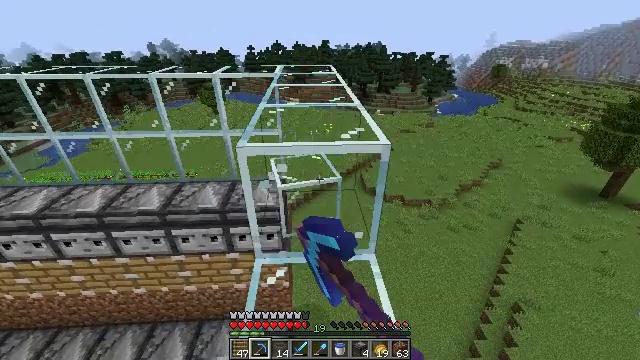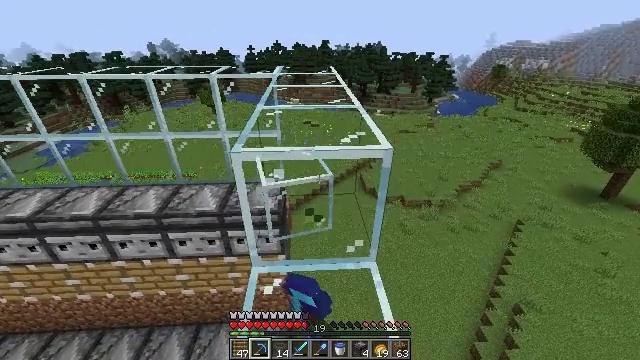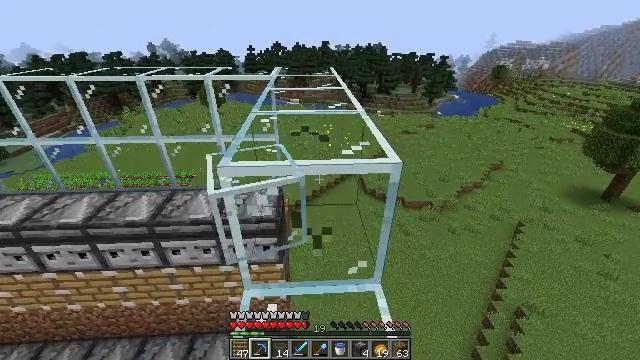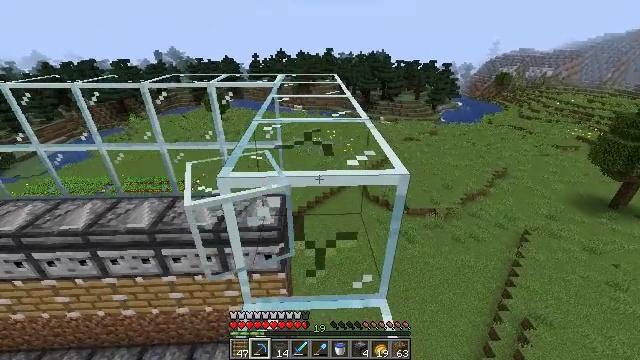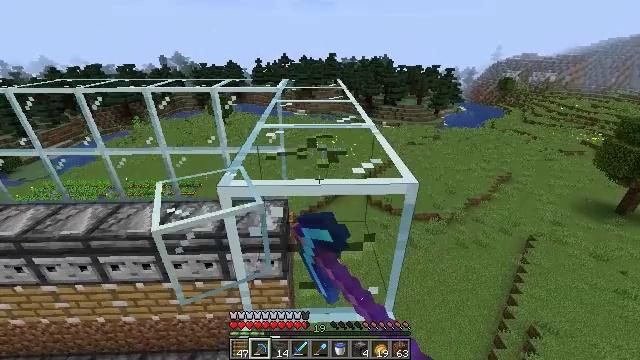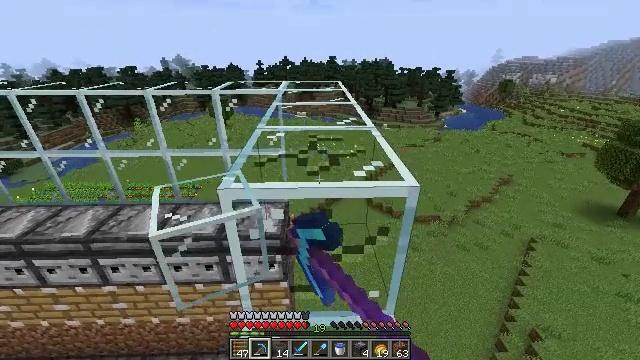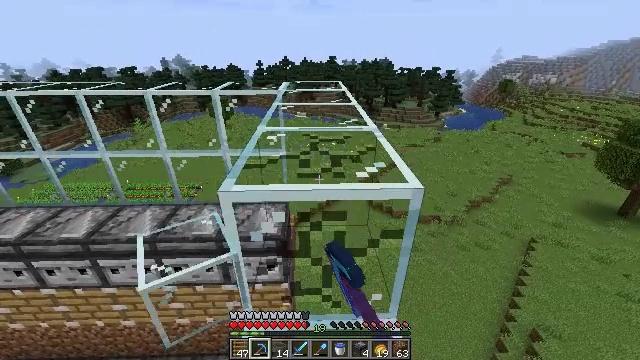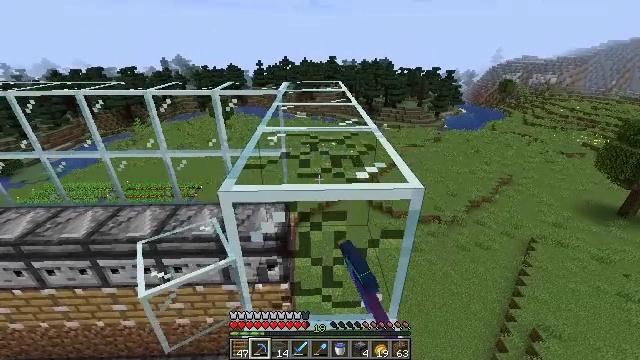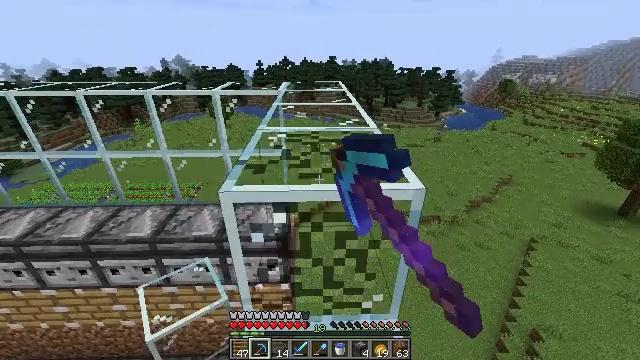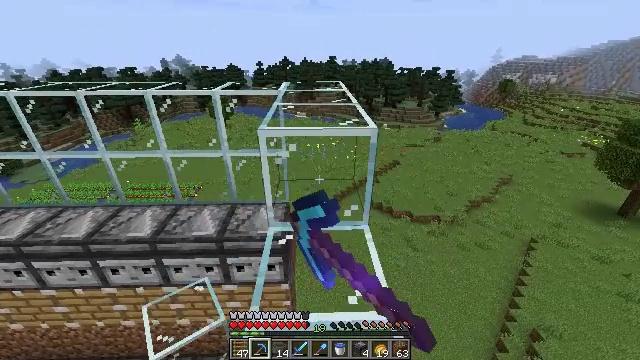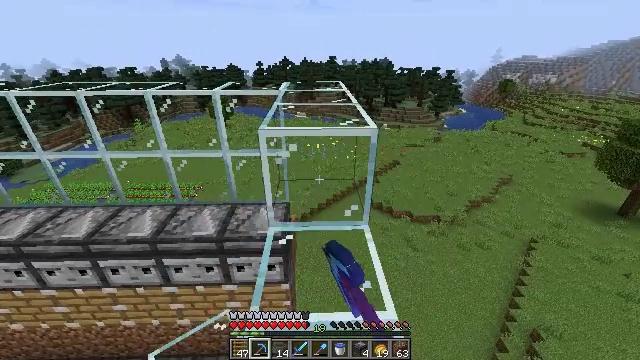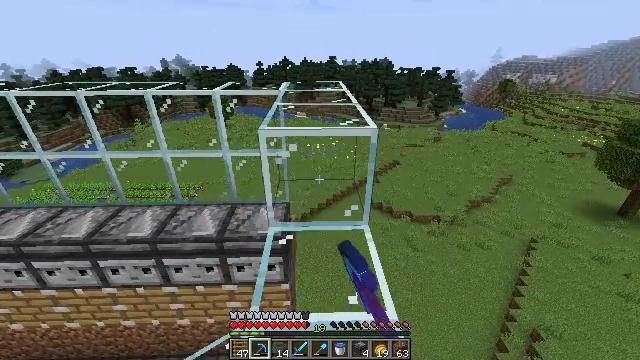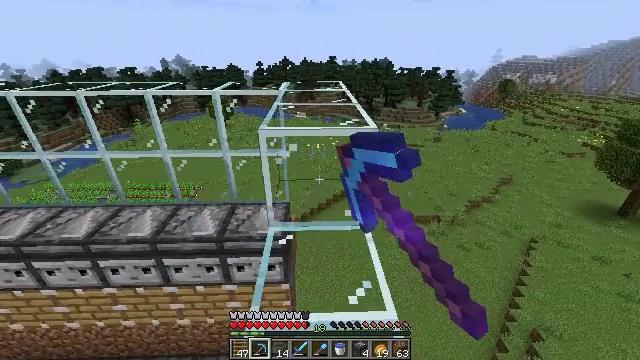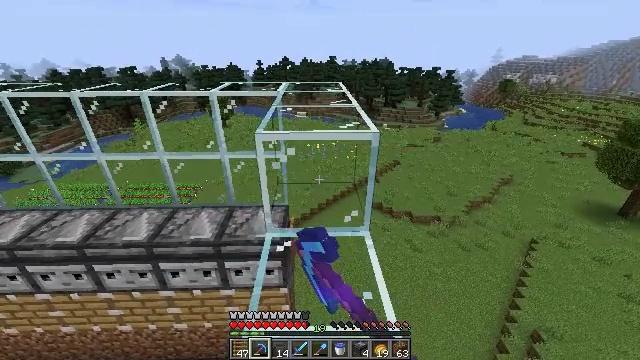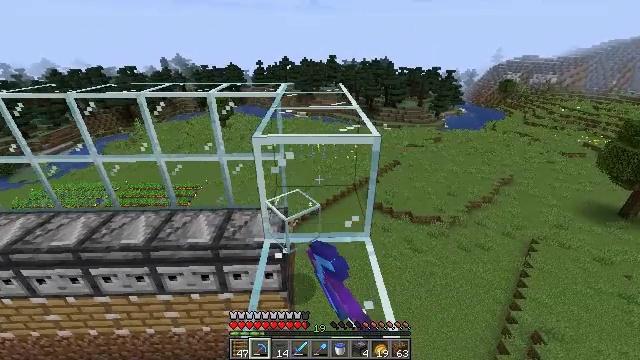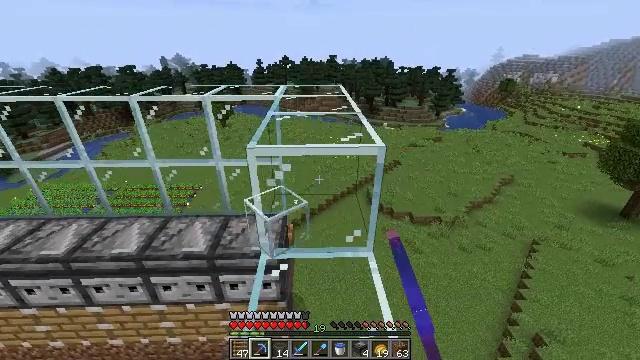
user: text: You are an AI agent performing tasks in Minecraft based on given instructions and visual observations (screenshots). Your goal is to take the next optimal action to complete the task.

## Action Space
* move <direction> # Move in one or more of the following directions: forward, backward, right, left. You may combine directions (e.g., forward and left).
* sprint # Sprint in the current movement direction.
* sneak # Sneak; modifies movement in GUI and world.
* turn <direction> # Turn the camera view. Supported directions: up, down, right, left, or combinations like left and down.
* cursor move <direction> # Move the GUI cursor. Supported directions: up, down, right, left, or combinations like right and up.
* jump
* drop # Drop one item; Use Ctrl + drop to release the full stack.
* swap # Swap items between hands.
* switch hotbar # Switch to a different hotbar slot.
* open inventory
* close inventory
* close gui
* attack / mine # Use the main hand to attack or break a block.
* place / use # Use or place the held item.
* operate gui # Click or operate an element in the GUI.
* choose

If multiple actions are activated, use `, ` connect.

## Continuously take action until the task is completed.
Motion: motion action
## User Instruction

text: Break the glass block.
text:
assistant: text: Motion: move forward, attack / mine
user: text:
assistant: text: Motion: attack / mine
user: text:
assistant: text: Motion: turn up, attack / mine
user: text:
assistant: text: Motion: attack / mine
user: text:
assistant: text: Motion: attack / mine
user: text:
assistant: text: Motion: attack / mine
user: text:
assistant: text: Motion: attack / mine
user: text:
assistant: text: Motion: attack / mine
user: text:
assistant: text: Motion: attack / mine
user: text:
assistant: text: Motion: attack / mine
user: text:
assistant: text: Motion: attack / mine
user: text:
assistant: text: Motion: attack / mine
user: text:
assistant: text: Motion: move forward, attack / mine
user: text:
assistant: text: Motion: move forward, attack / mine
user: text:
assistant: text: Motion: move forward, attack / mine
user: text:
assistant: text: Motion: attack / mine
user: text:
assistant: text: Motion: attack / mine
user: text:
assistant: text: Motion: attack / mine
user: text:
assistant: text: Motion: attack / mine
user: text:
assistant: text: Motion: attack / mine
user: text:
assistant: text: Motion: attack / mine
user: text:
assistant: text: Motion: attack / mine
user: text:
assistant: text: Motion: attack / mine
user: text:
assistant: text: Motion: attack / mine
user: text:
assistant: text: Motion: attack / mine
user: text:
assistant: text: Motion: move forward, attack / mine
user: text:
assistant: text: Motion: move forward, attack / mine
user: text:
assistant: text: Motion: move forward, attack / mine
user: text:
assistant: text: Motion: move forward, turn left, attack / mine
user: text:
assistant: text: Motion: attack / mine